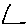
Label: triangle